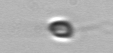
Label: flagellate